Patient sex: F
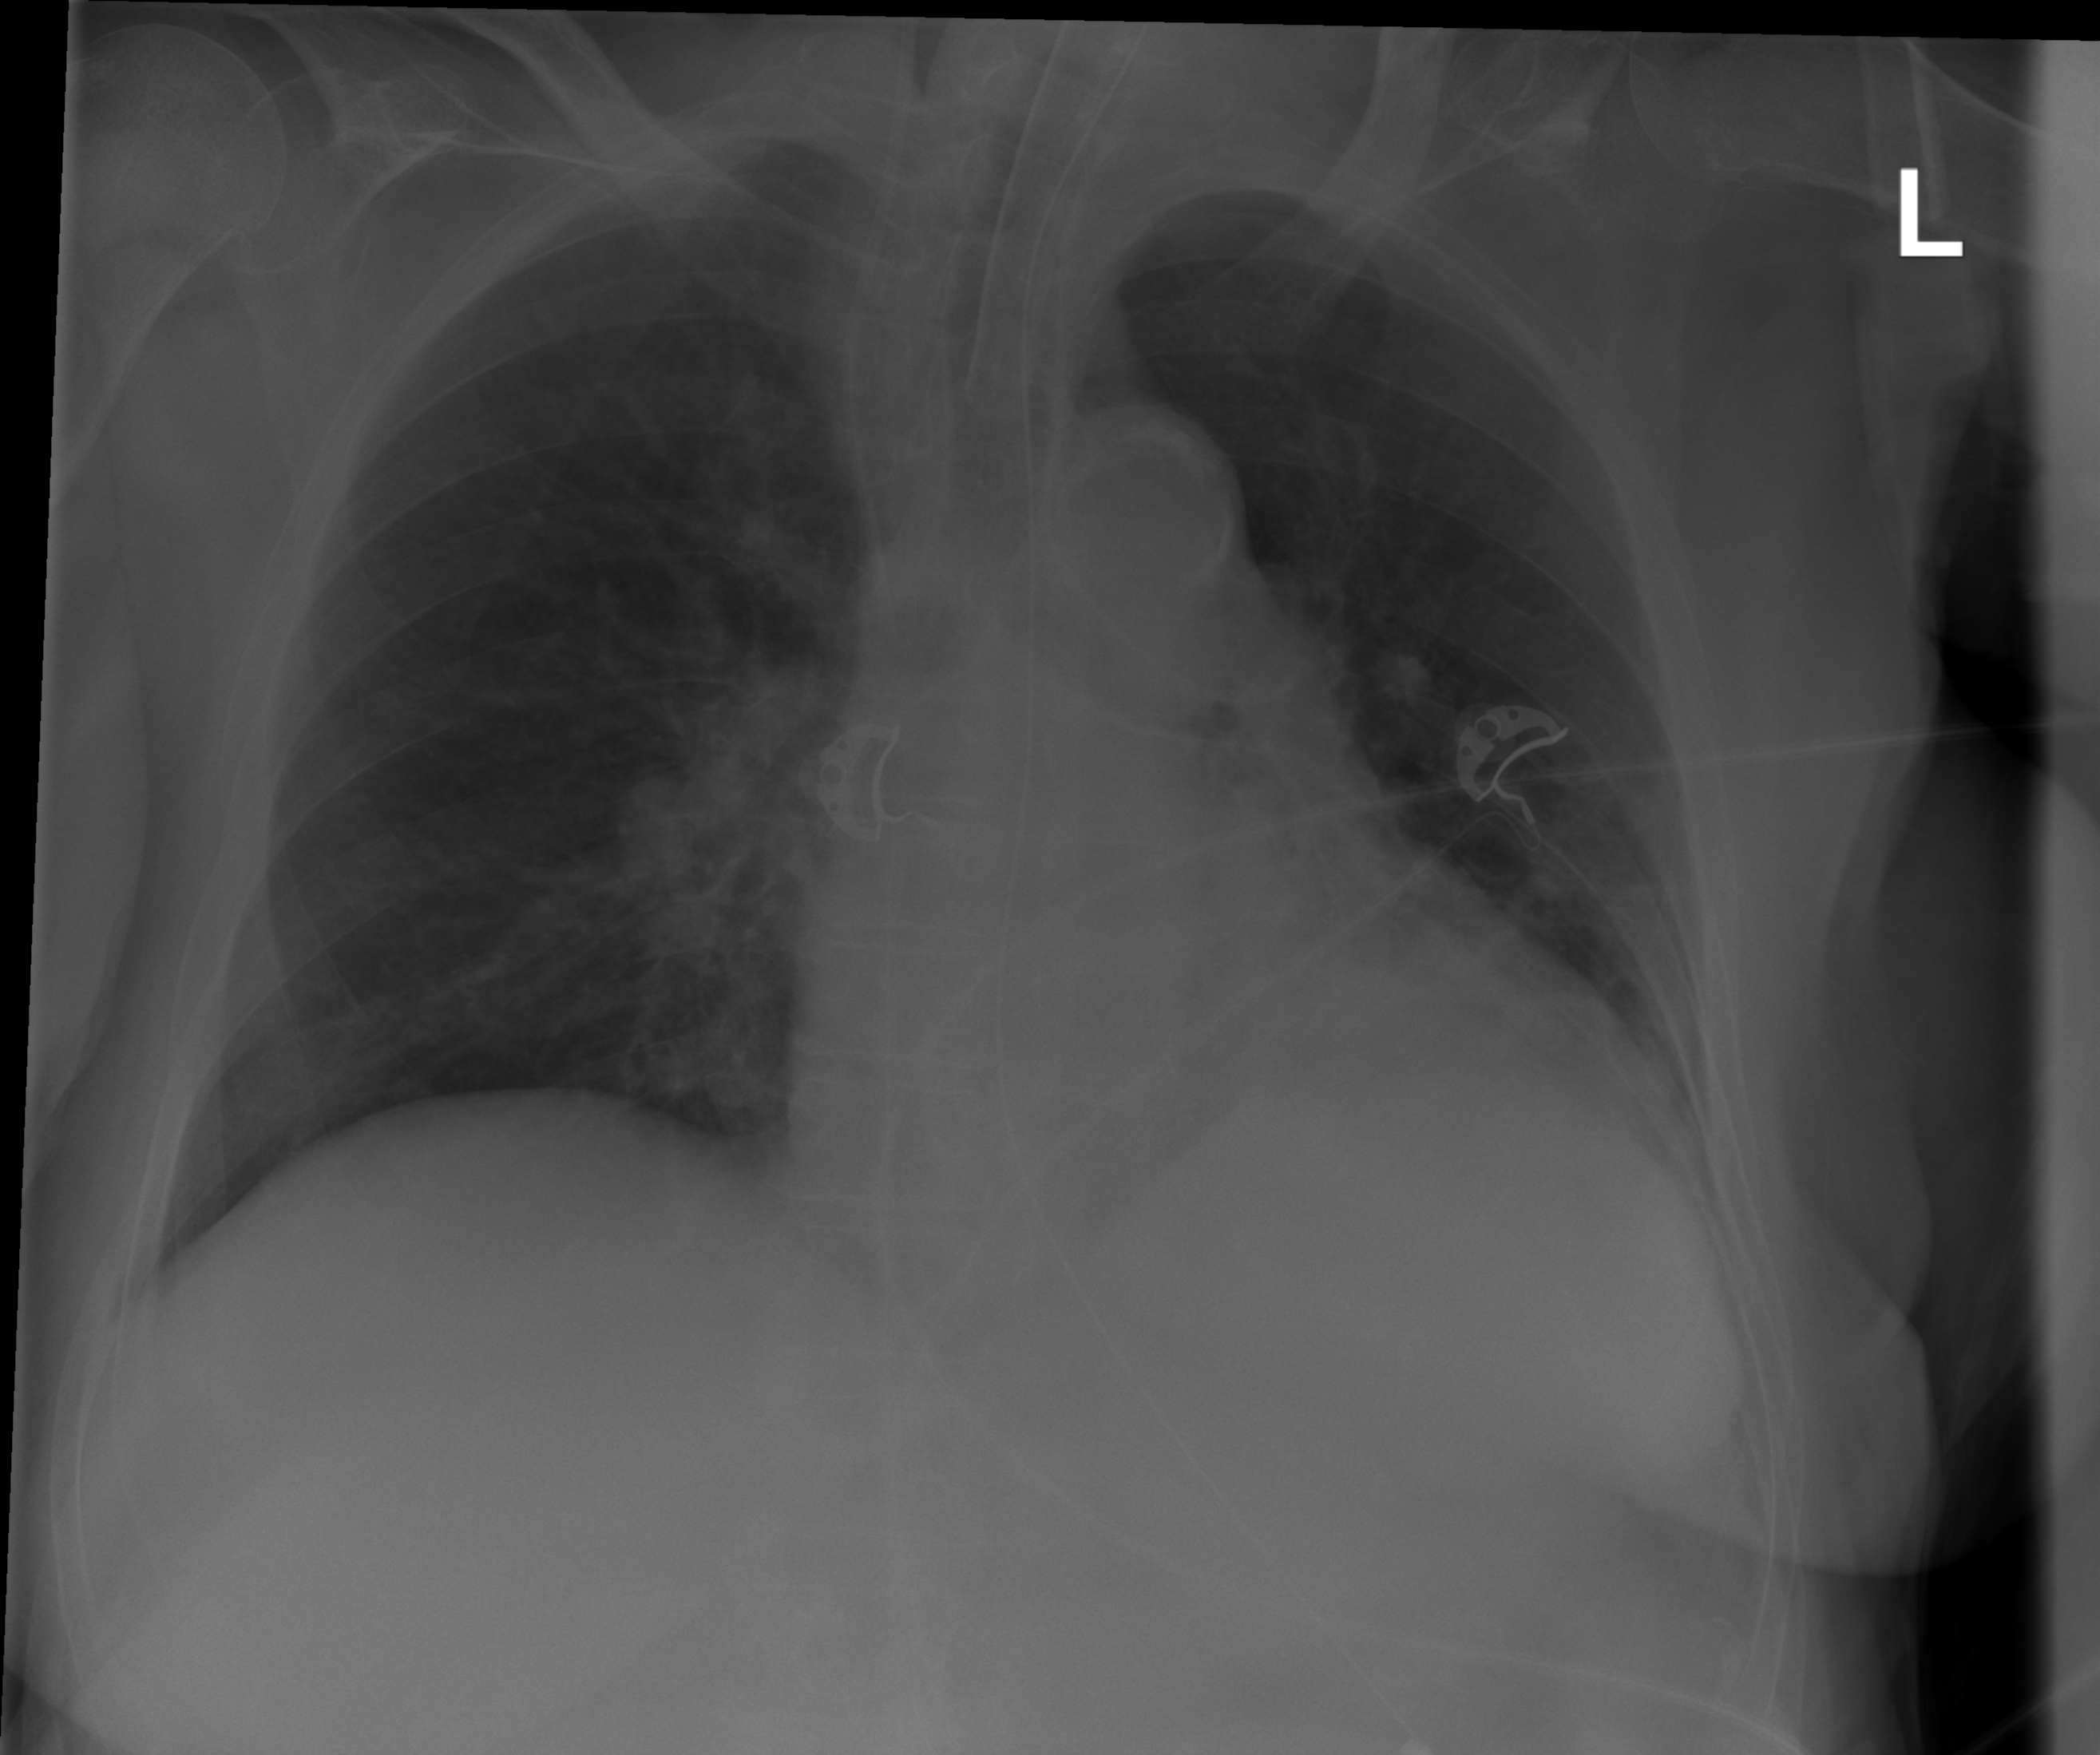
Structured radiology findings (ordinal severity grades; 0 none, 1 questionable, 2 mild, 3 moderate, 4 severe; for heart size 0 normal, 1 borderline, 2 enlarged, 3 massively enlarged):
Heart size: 2
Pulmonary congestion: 0
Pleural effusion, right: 0
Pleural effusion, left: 0
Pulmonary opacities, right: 1
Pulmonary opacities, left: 1
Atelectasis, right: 0
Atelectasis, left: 2